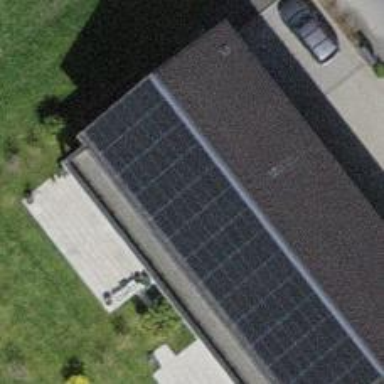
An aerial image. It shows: Solar power generator with photovoltaic panels.